Question: I need to create a list in an html page and have it centered using CSS.
Here's an image of sorta what i want:

the little block list should be in the center, with all of the solid bullets and there text left aligned, but the block itself should still be in the center . i have my list created and the indents i want, and the entire list is left aligned.
basically i want the list in the dead center of the page, with the bullets all left aligned correctly with each other and the two circle bullets indented a bit.
how can i do this!?
I'm trying a 'div' using 'margin-left/right' set to 'auto' but having no luck.
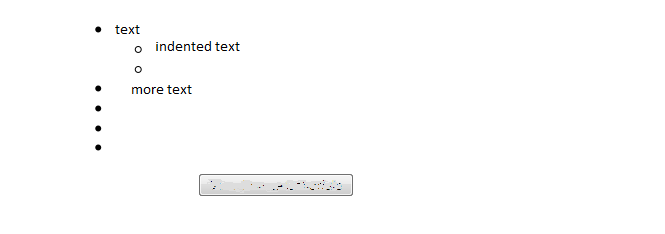
Answer: Have you tried 'margin:0 auto;'
Usually this works to make stuff in center.